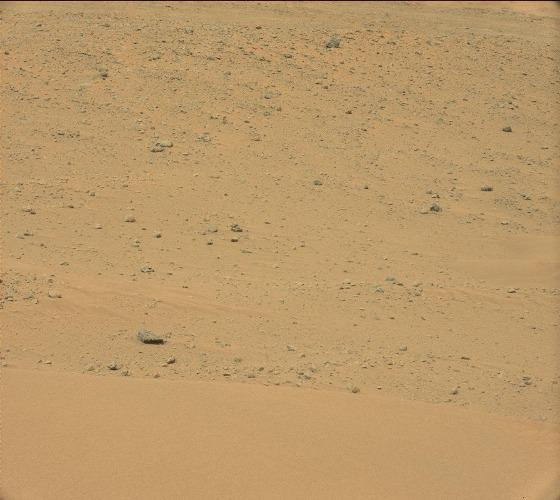
Terrain classes present: Gravel / Sand / Soil, Rock